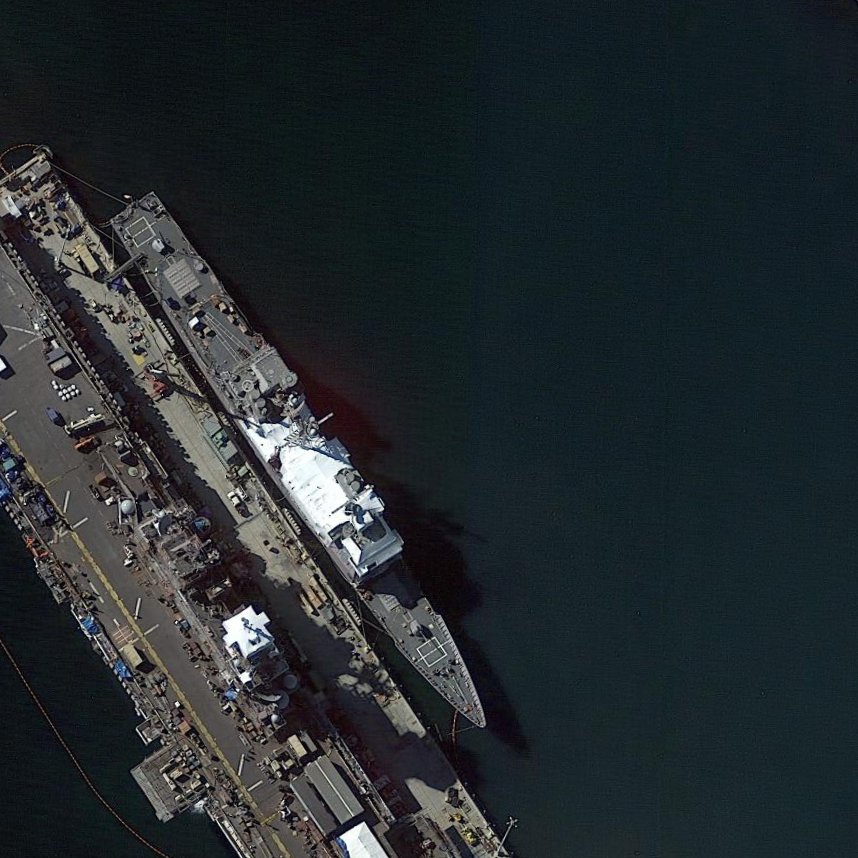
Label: cruiser